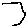
Label: hexagon